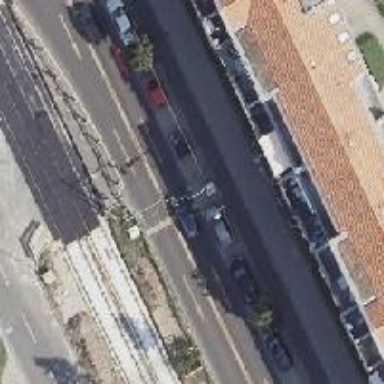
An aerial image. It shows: Road with traffic signals.